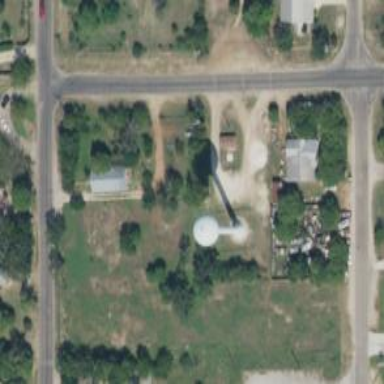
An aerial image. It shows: Water tower that is man-made.